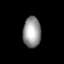
Tissue: lung
Cell type: Endothelial cells
Senescence score: 0.583
Nuclear area (px): 532
Mean DAPI intensity: 152.56